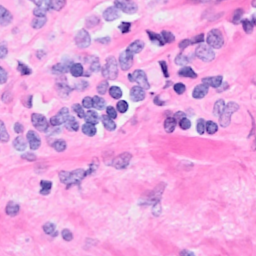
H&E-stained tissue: Breast